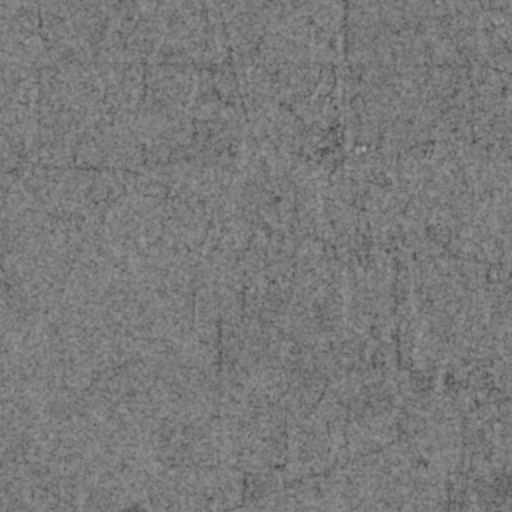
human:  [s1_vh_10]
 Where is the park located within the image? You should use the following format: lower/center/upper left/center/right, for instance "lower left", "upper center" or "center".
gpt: The park is located in the lower right of the image.
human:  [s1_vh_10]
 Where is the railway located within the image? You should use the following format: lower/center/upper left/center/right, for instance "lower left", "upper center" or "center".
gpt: The railway is located in the right of the image.
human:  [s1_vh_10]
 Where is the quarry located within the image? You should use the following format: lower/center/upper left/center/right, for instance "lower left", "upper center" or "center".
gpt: There is no quarry in the image.

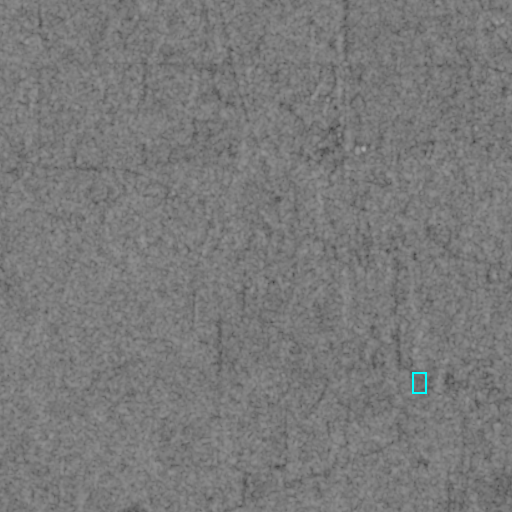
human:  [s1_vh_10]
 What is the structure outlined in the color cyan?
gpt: The structure outlined in cyan is a park.
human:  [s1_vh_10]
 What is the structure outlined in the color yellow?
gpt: There is no yellow outline.